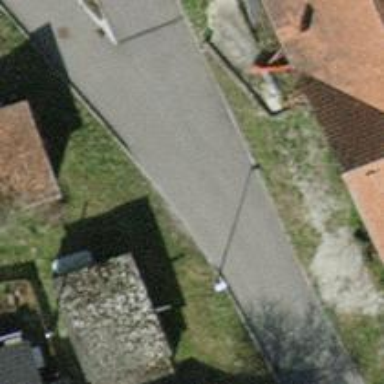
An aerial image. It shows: Residential road with asphalt surface and no sidewalk.